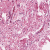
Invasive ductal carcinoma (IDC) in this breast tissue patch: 0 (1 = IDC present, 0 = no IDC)